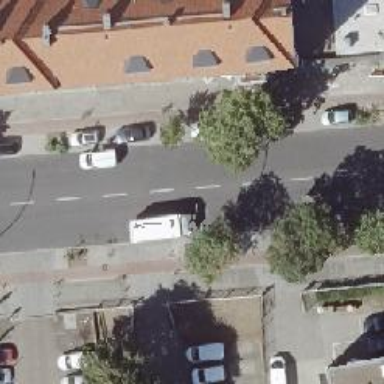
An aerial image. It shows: Primary highway with separate sidewalk and parallel cycle track. Parking on the left side is on the kerb. The surface of the road is asphalt.